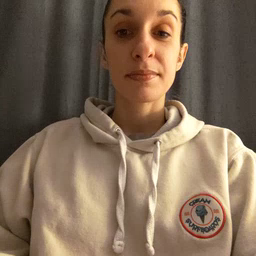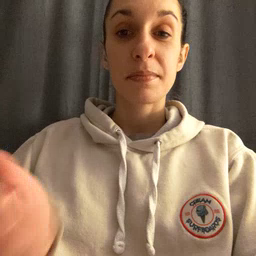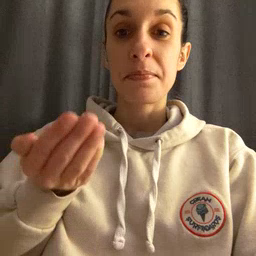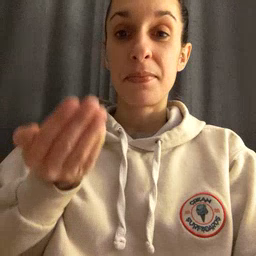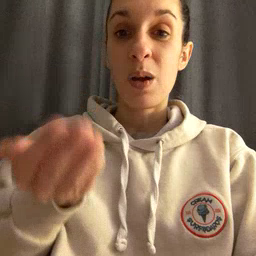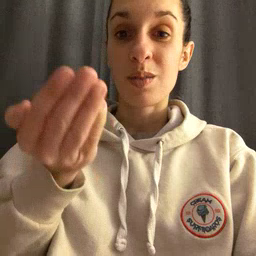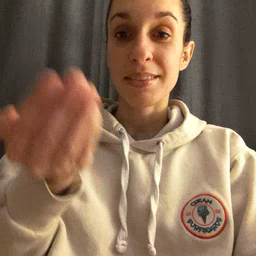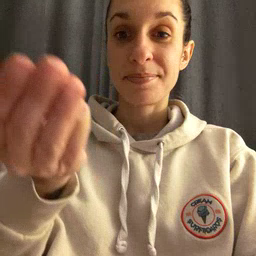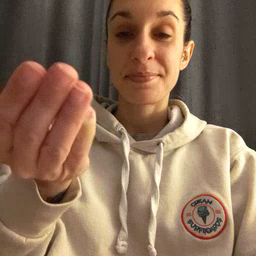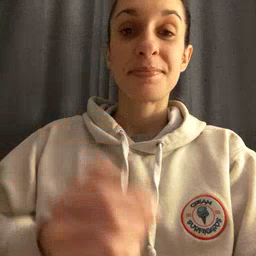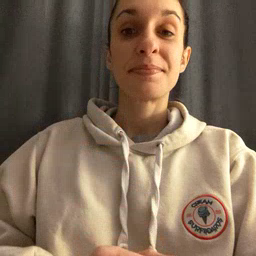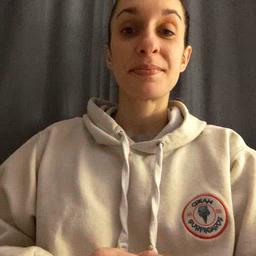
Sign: boat